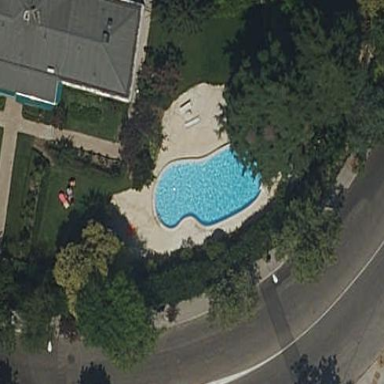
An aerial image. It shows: Swimming pool located in leisure land.